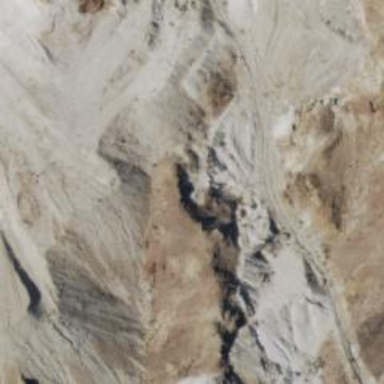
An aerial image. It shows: Quarry area.